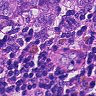
Metastatic tissue present: yes